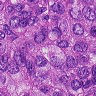
Metastatic tissue present: yes